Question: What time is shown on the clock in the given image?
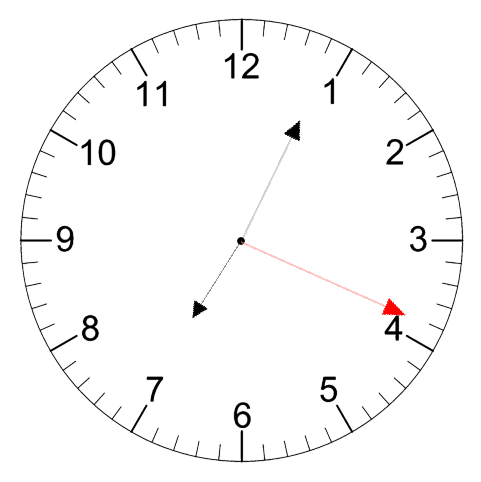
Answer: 07:04:19